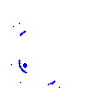
Particle: electron